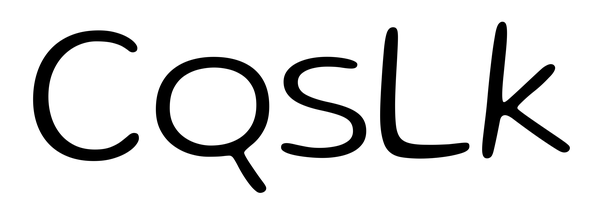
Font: Gluten_ExtraLight